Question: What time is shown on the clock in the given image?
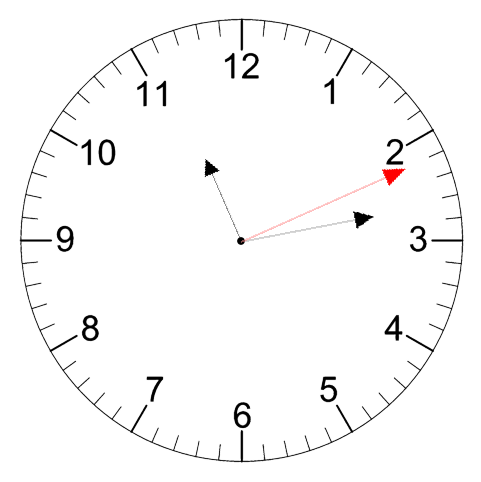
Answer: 11:13:11